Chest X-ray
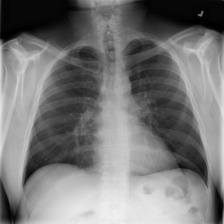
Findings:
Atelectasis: negative
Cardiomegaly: negative
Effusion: negative
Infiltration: positive
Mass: negative
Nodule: negative
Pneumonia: negative
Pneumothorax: negative
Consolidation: negative
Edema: negative
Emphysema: negative
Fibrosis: negative
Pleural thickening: negative
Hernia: negative